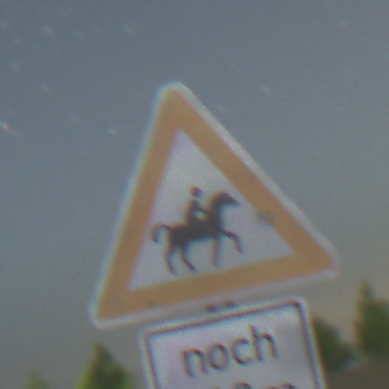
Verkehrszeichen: ReiterLinks
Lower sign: LaengeEinerStrecke3
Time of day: Night
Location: Outdoor (Nature)
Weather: Clear
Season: NotSpecified
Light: Natural